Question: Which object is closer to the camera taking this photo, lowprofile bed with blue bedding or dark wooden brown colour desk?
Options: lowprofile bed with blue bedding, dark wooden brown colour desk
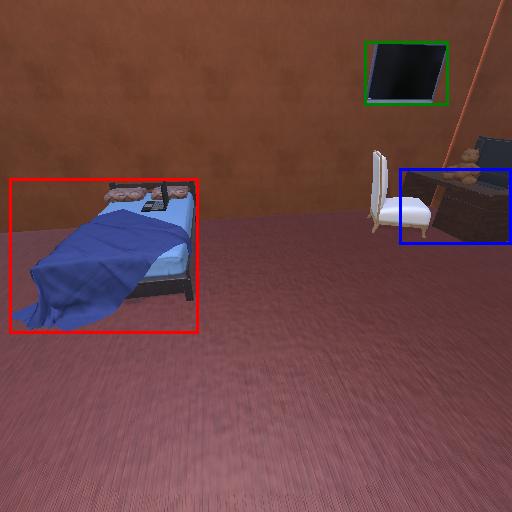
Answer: lowprofile bed with blue bedding